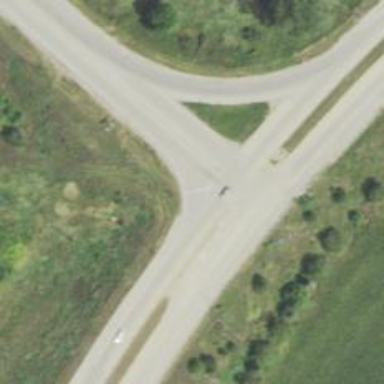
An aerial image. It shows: Stop road.